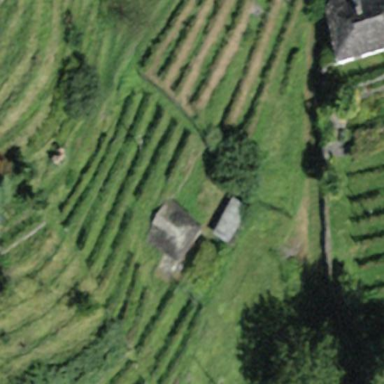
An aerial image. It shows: Vineyard.